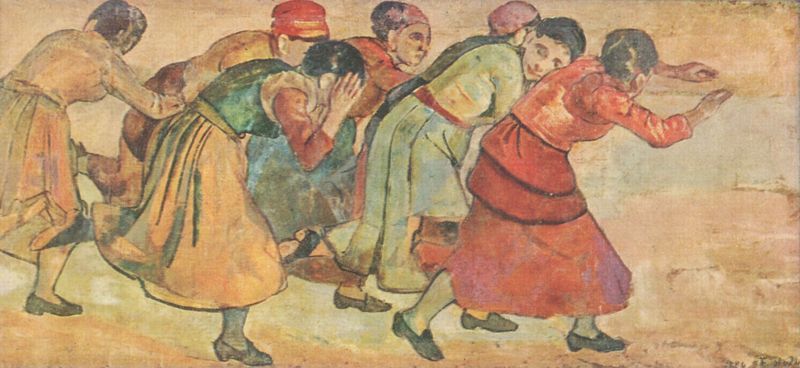
Titel: Laufende Frauen
Künstler: Ferdinand Hodler
Standort: Genève
Institution: Musée d'Art et d'Histoire
Schlagwörter: blau, gemälde, gruppe, hand, kopf, mann, wasser, aquarell, frauen, gelb, grün, menschen, mädchen, ocker, sand, braun, bunt, frau, grau, hut, hüte, jahrhundertwende, kleid, kleider, mund, männer, nase, ohr, orange, pastell, rücken, schwarz, zeichnung, blick, gürtel, rot, beige, expressionismus, haube, leute, malerei, menge, rock, tanz, gesichter, mütze, mützen, arm, arme, augen, bluse, entsetzen, falten, gesicht, kleidung, hände, signatur, öl, erde, gehen, boden, haare, tücher, tanzen, gebeugt, rosa, traurig, beine, kopfbedeckung, schürze, spanien, farbig, füße, schlafen, italien, röcke, schuhe, jungen, knaben, bäuerinnen, laufen, schotter, schürzen, violett, naiv, van gogh, angst, not, querformat, jugendstil, kopftuch, monet, festhalten, manet, faltenwurf, junge, grun, bauer, flucht, foto, blind, bücken, knabe, suchen, spanisch, fuss, gemalt, orientalisch, hinten, augen zu, gefahr, fliehen, furcht, lauf, panik, rennen, verbergen, flüchten, gestik, hauben, schuh, kopftücher, malerie, gebückt, fresko, verstecken, israel, schieben, tragik, araber, schutz, laufend, koptücher, geduckt, ducken, flüchtlinge, eile, nach hinten, renne, orientalisc, deckung, blick zurück, schuen, nach links, sinti und roma, tanze, gebückz, gelb bunt, deduckt, flüchtend